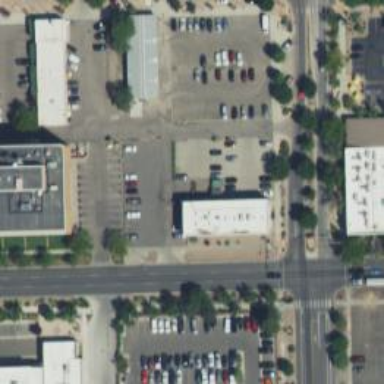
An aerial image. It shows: Parking space is available.